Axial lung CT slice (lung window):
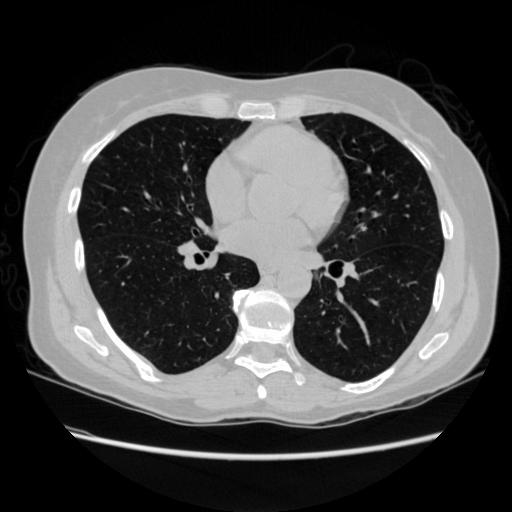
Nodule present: no